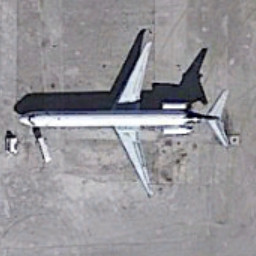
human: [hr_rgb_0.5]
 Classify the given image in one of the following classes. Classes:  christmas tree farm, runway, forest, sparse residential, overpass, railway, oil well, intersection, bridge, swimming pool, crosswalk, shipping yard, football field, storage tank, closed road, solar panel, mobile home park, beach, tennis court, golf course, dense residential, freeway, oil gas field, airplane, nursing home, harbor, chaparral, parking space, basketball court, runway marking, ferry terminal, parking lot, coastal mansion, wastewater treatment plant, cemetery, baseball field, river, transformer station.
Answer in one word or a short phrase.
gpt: airplane